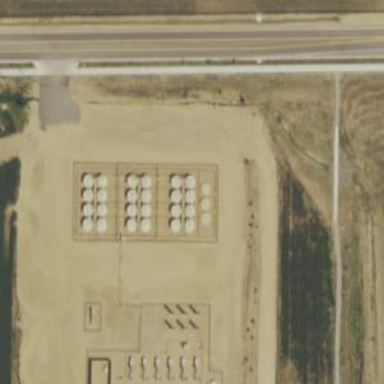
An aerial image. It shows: Storage tank that is man-made.